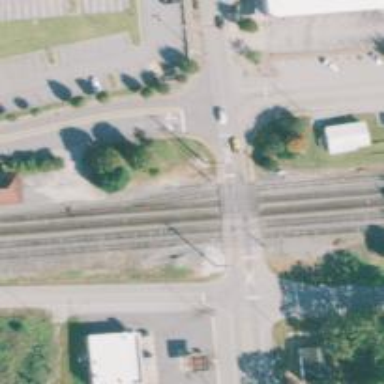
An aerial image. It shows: Level crossing with lights on the railway.